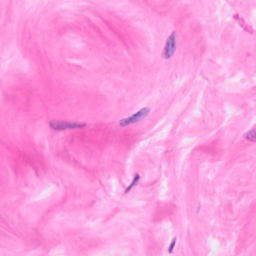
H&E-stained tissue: Breast